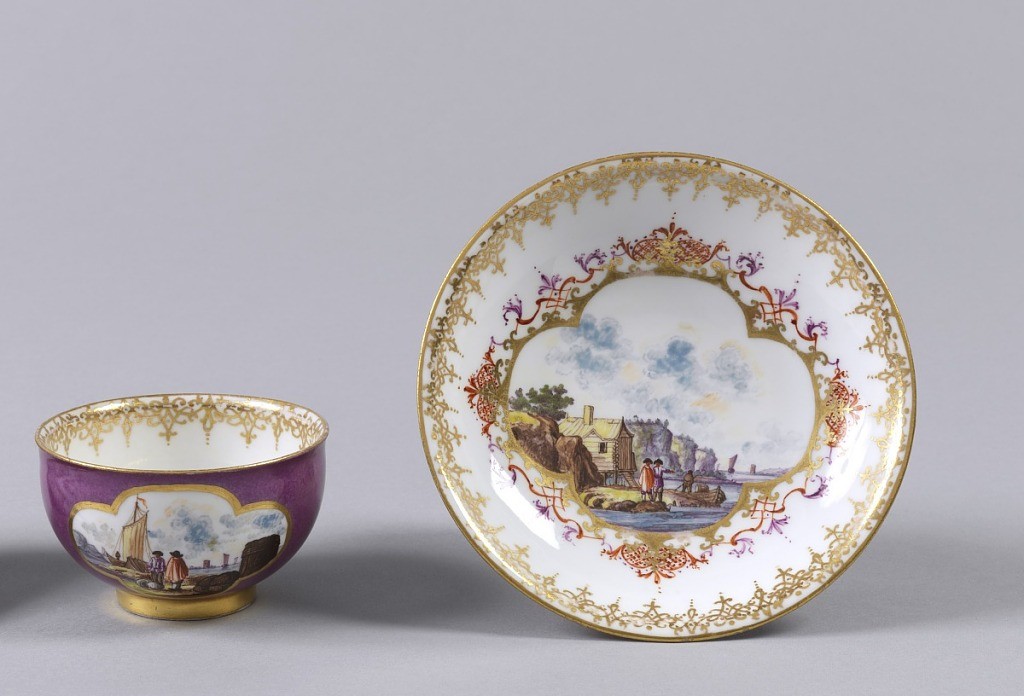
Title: Tea Bowl and Saucer
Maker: Meissen Porcelain Manufactory, German, active from 1710 to the present
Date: ca. 1735–1745
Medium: hard paste porcelain, vitreous enamel, gold
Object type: tea bowl and saucer
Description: Cup hemispherical, with slight outcurving at edge; cylindrical foot; no handle. Saucer shallow, curved side, slight outcurving at edge. Outside of cup and saucer decorated with slightly mottled red-violet, in which on cup are two four-lobed reserve panels enclosing seaport scenes. Upper face of saucer decorated with seaport enclosed in framework of gilding and colored scrolls. Gilt "lace" borders.